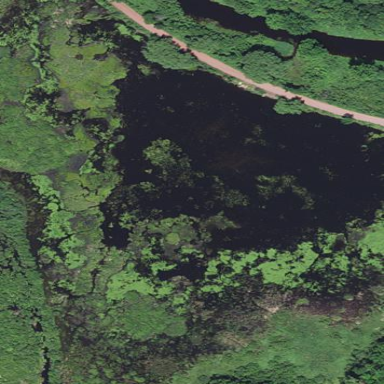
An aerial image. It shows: Pond surrounded by natural water.